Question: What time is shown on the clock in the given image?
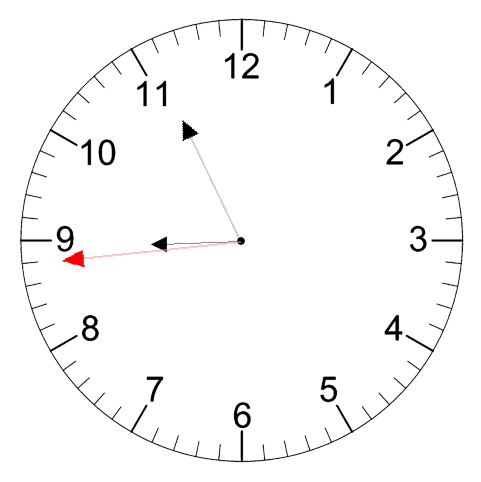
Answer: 08:55:44